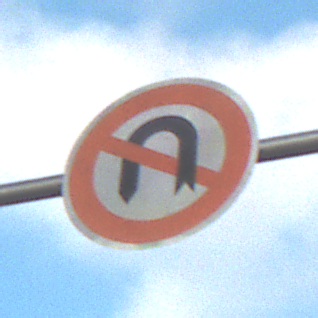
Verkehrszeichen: VerbotWenden
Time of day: SunriseSunset
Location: Outdoor (RoadRail)
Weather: PartlyCloudy
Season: NotSpecified
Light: Natural